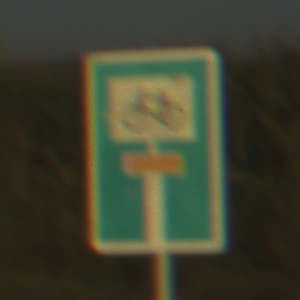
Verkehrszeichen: SackgasseRadverkehrDurchlaessig
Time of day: SunriseSunset
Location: Outdoor (RoadRail)
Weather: Clear
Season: NotSpecified
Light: Natural